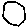
Label: hexagon